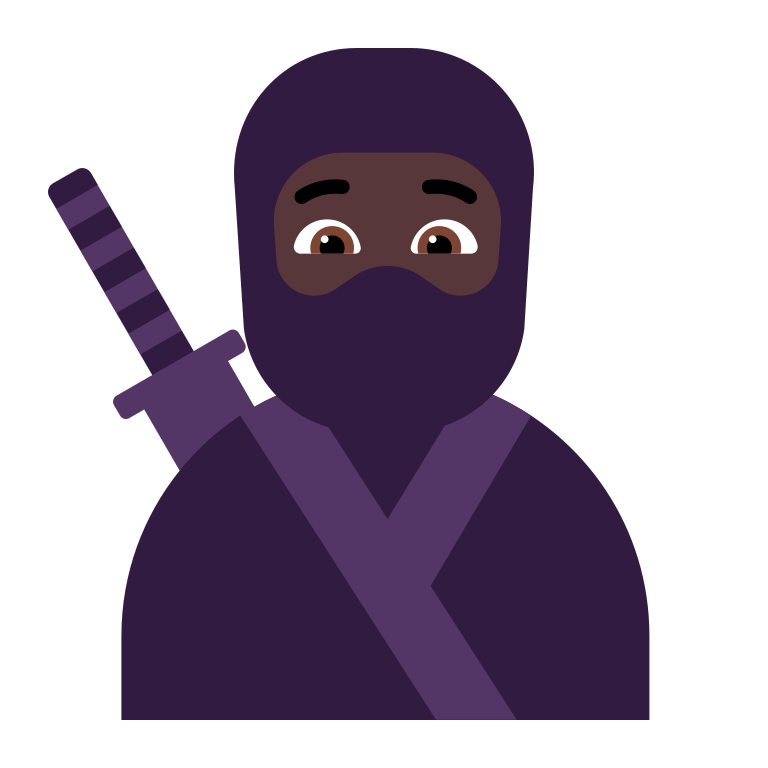
ninja flat dark